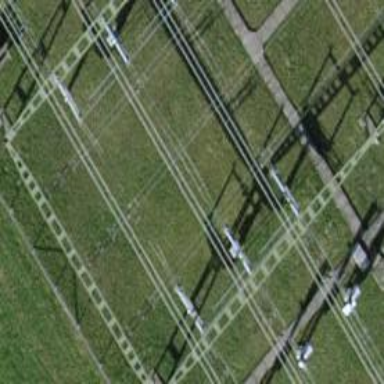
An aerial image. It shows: Power line is depicted.